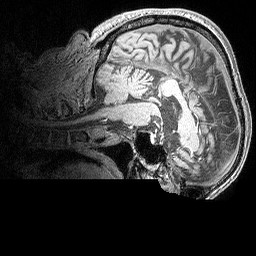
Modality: MP2RAGE
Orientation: sagittal
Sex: male
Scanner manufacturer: siemens
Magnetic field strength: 3 T
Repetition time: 5 s
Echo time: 0.00292 s